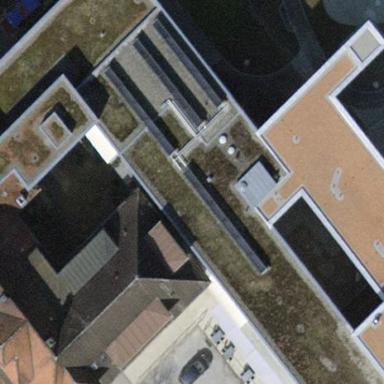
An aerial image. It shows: Building.